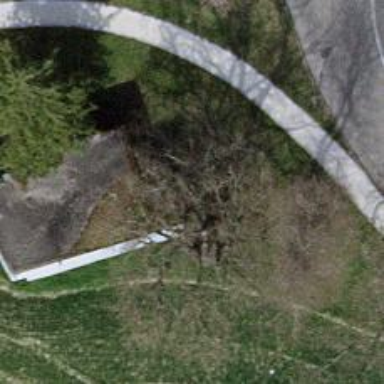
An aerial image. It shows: Deciduous tree with broadleaved leaves.